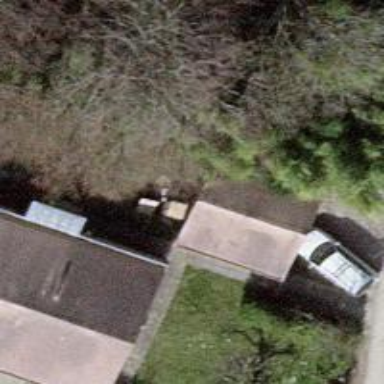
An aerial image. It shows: View of roof of building.